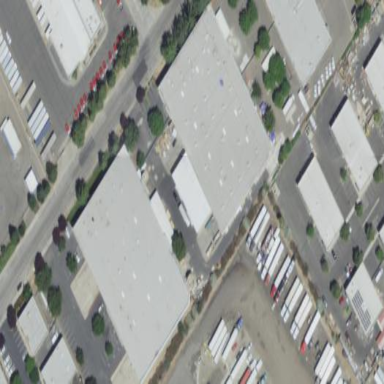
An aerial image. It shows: Warehouse.